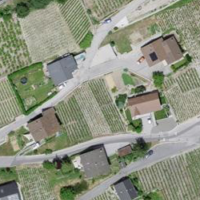
EUNIS habitat code: 55
Species observed at this site:
Erodium cicutarium
Agrostemma githago